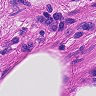
Metastatic tissue present: no